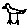
Label: bird